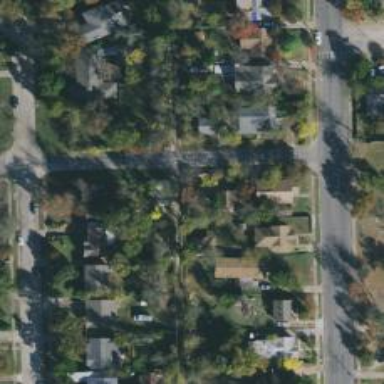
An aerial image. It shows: Alley classified as service road.